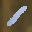
Label: 1